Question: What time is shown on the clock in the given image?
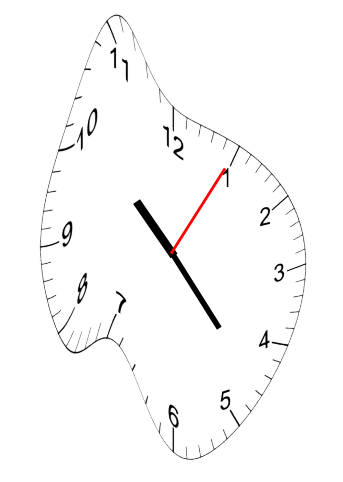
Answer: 10:23:05